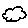
Label: cloud